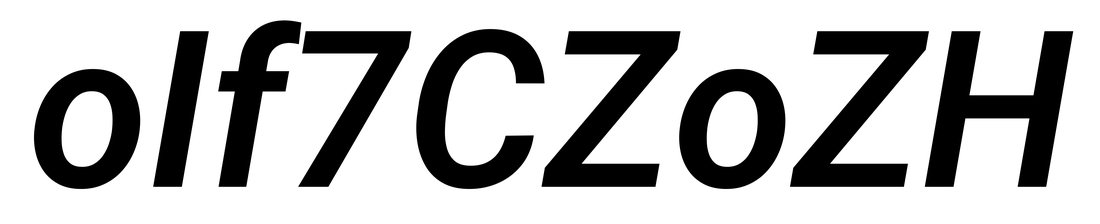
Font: Roboto-Italic_SemiBold_Italic